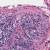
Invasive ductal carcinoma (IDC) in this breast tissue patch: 1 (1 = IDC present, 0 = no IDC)